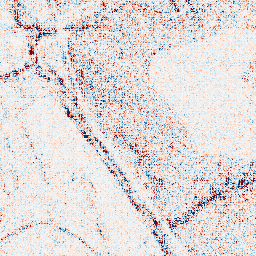
Category: wavelet
Decomposition family: wavelet_biorthogonal
Decomposition parameters: wavelet: bior4.4
level: 1
Upsampling method: nearest
Upsampling parameters: scale: 8
Upsampling scale: 8